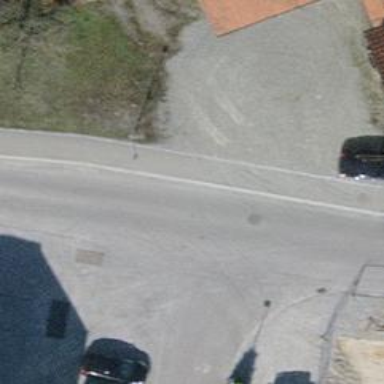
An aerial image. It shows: Residential road with asphalt surface and opposite cycleway.